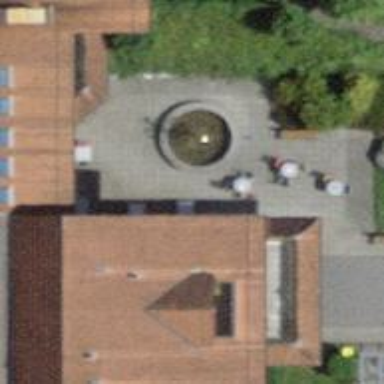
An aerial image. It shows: Beautiful fountain.